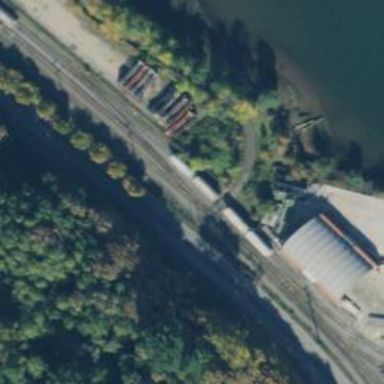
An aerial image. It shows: Railway yard used for servicing trains.